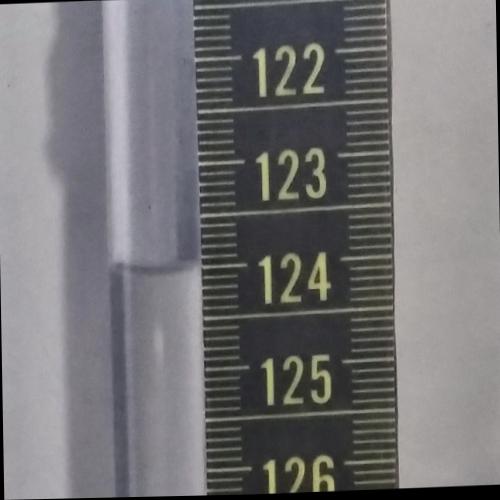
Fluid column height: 124.0 cm